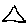
Label: triangle